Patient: sex M, age 47
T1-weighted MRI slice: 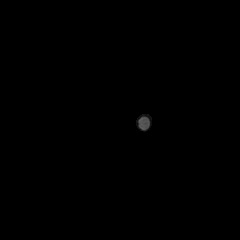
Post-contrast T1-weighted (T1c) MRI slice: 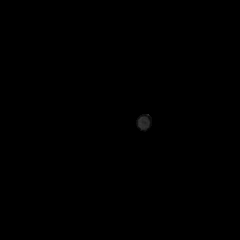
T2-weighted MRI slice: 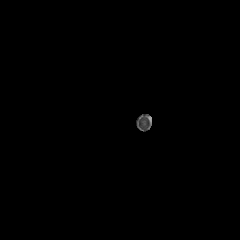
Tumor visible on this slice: no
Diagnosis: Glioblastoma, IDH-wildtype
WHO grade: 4